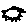
Label: sun